Question: I noticed how browsers autofill your email adress into forms' Email fields even if you have to start typing the email. Isn't that a vulnerability?
A website can get my email address just because I opened an url (The site have just to read fields' content via Javascript and send it somewhere using AJAX).
Tested on Chrome and Firefox with HTML5 forms and Javascript enabled.
Here is a fresh test site I just uploaded on Altervista, as you see even if I never logged in that site but I can see my email already entered:

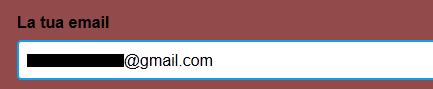
Answer: In short: yes. It might be even worse with password fields or other sensitive information like your address or phone number.
For chrome e.g. there is an extra warning <URL>, specifically aiming at your case:
> It's important that you use Autofill only on websites you trust, as certain websites might try to capture your information in hidden or hard-to-see fields.
Edit: As already pointed out, the security risk is somehow mitigated by the fact that you have to start typing first. However, there is a certain conflict between comfort/laziness and safety (as often) and you can always disable autofill.